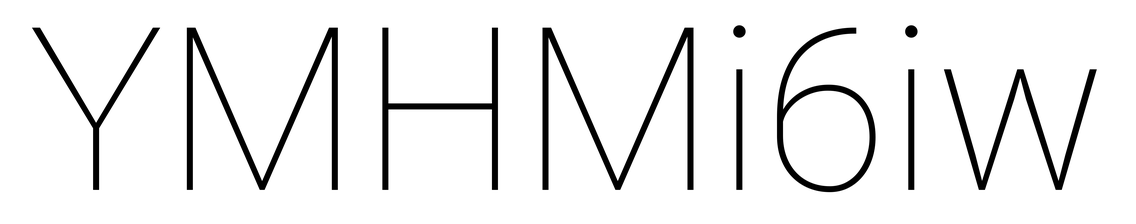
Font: Roboto_Thin